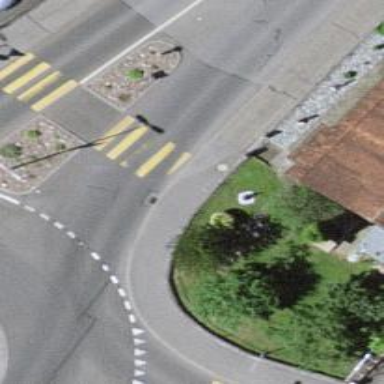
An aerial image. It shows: Uncontrolled zebra crossing on the road.